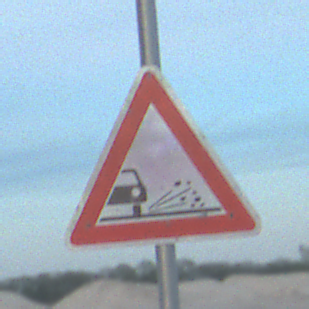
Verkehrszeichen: SplittSchotter
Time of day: SunriseSunset
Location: Outdoor (Beach)
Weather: PartlyCloudy
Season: NotSpecified
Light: Natural